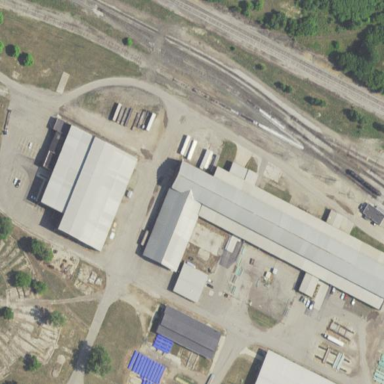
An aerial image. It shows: Warehouse building.